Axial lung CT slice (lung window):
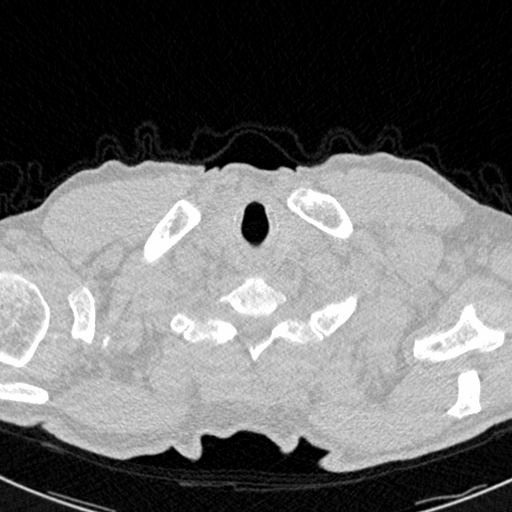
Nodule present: no